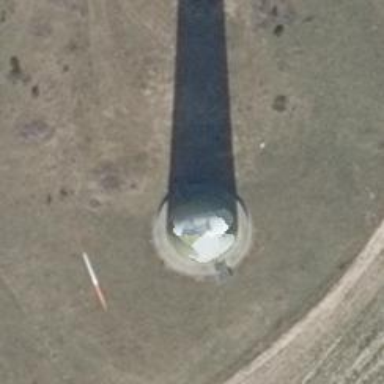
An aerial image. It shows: Wind turbine generator that utilizes wind as its source for generating electricity. It is of the horizontal axis type.